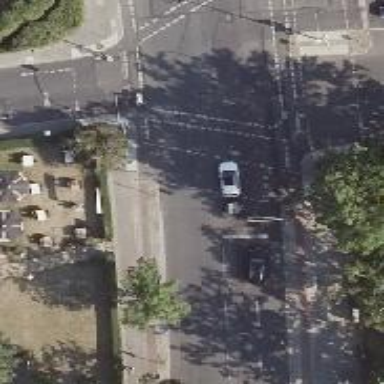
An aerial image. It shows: Road with traffic signals for signaling.